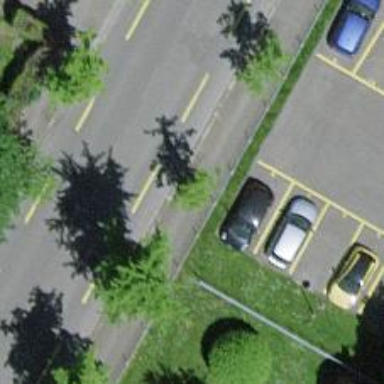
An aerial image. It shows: Avenue lined with broadleaved trees.